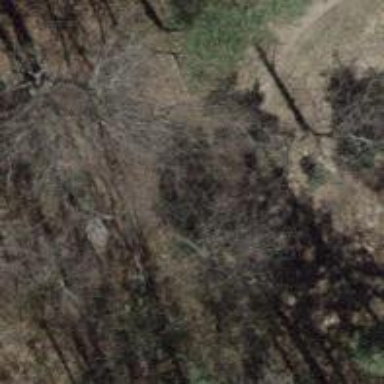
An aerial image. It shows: Unpaved path.